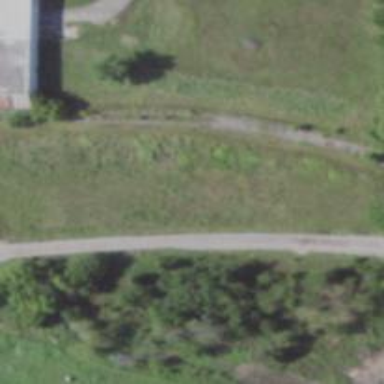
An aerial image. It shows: Rail spur service.